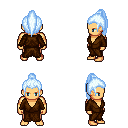
a pixel art fantasy rpg character, male body template, human, tanned skin, brown robe, red pants, white cyan long topknot hairstyle, four views (front, back, left, right), 2x2 character sprite sheet, small pixel art, hard edges, no anti-aliasing